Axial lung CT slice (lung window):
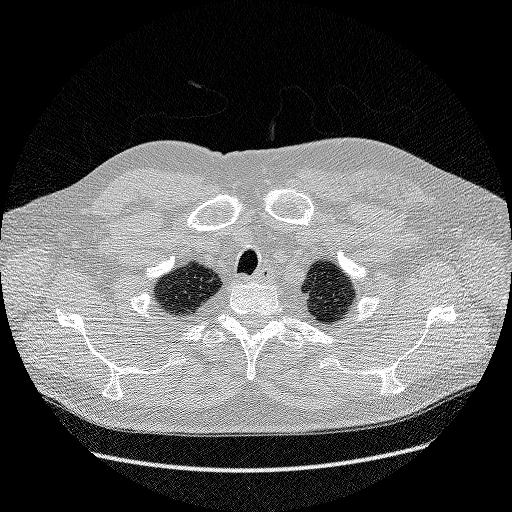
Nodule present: no